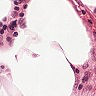
Metastatic tissue present: no